Interaction volume radius: 5 \u00c5
Interaction volume height: 10 \u00c5
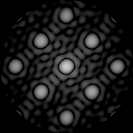
Disorder parameter: 0.0652